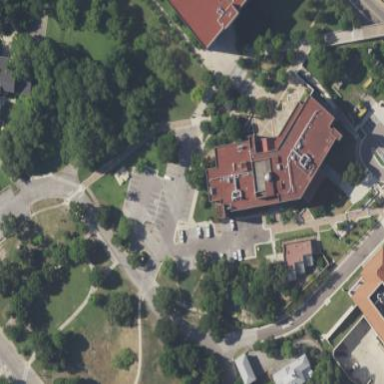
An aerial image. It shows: University building.